Question: I have a UITableViewController and UIRefreshControl set up. The refreshControl works and reloads the tableView. The issue is that I have a UISegmentedControl above my tableView which reloads the tableView with different data, depending on which segment you clicked on. Now I only want the refreshControl to be able to work on the first segment (which is also the default) and I want to disable it for the other two UISegmentedControl elements. Here's a screenshot of the tableView:

Now, I hide it simply by setting 'self.refreshControl = nil' and this works fine. The problem is that once I've done that (by clicking on one of the other UISC elements), I can't get it back to work in the default table. I've tried simply resetting 'self.refreshControl = savedRefreshControl' after the @"Aktuelle Rezepte" element is selected, but this doesn't work. I further tried simply disabling and hiding it using
'''
[self.refreshControl setEnabled:NO];
[self.refreshControl setHidden:YES];
'''
and then resetting both of these when needed, but this does not work as well. What are your thoughts? Am I completely missing something?
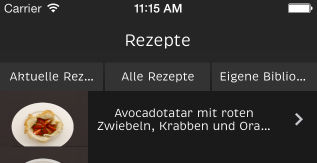
Answer: I found the answer - it was a stupid mistake. I declared 'savedRefreshControl' at the top of my UITableViewController but set its property to '(weak, nonatomic)' instead of '(strong, nonatomic)', that's why resetting 'self.refreshControl' didn't work.
As has been mentioned in other posts, make sure that you don't do 'self.refreshControl = nil' while it's still refreshing, as it screws up the app and refreshing logic.